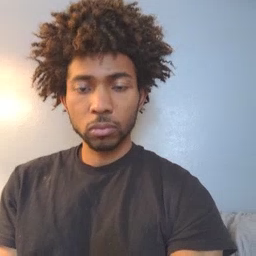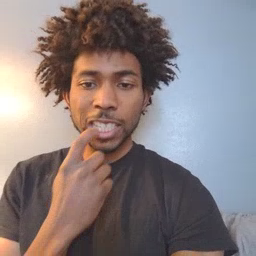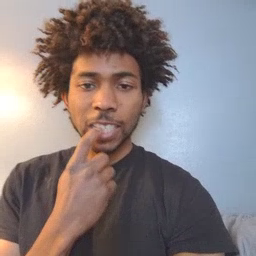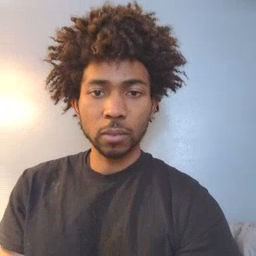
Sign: tooth